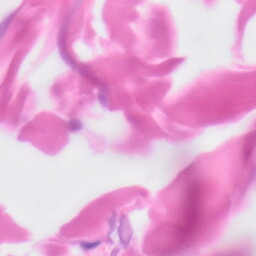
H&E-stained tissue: Skin